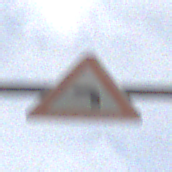
Verkehrszeichen: KurveLinks
Umgebung: Outdoor, Nature
Tageszeit: MorningAfternoon
Wetter: Overcast
Licht: Natural
Jahreszeit: NotSpecified
Kontrast: LowContrast